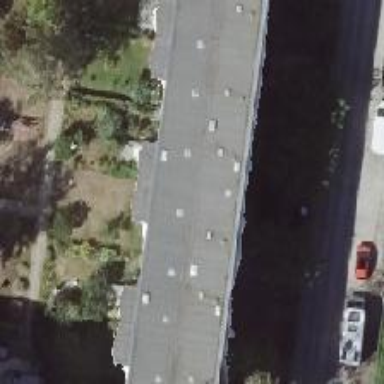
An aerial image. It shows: Apartment building with flat roof.